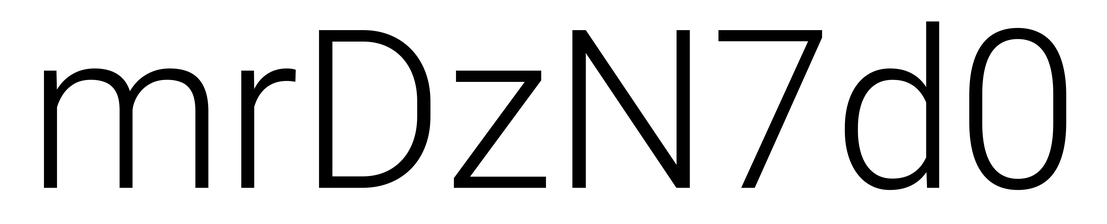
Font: Roboto_Light